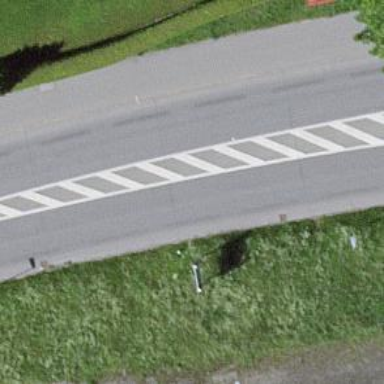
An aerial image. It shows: Asphalt road with primary highway designation. There is designated left lane for cyclists.